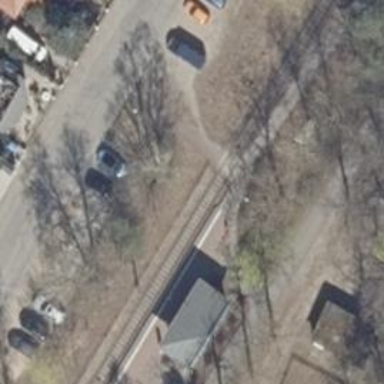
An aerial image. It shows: Tram crossing on the railway.